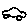
Label: car